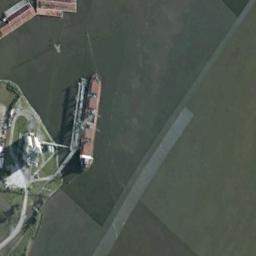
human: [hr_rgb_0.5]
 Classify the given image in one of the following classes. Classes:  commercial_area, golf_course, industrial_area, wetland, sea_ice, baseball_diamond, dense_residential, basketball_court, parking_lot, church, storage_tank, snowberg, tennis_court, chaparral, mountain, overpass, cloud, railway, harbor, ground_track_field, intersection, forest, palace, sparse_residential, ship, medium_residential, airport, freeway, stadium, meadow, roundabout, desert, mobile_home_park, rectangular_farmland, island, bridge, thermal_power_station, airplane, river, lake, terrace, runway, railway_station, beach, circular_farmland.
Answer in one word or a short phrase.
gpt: ship